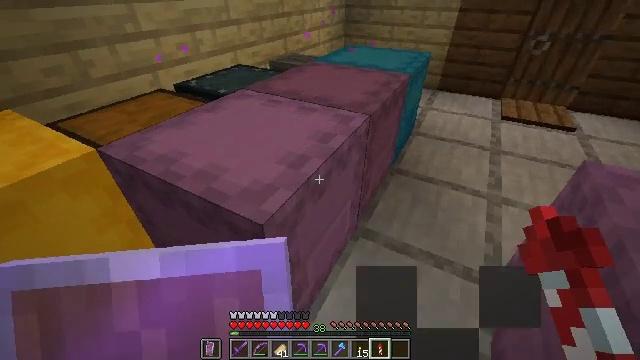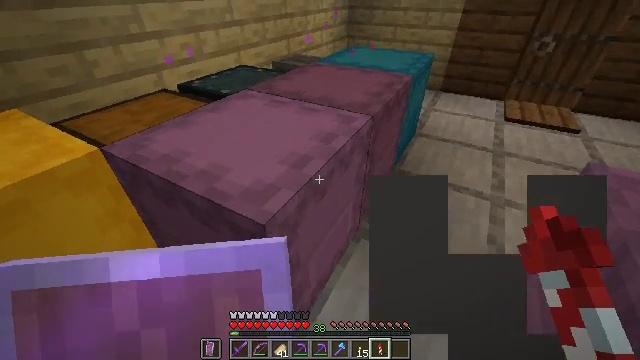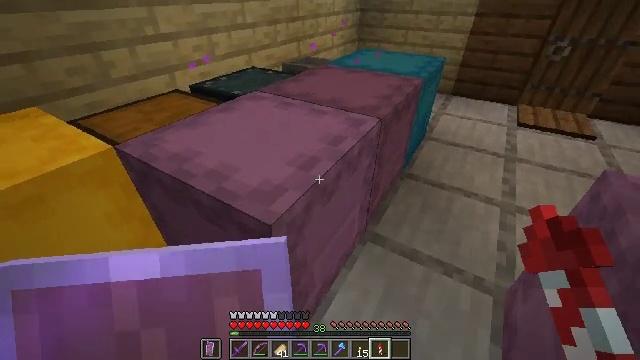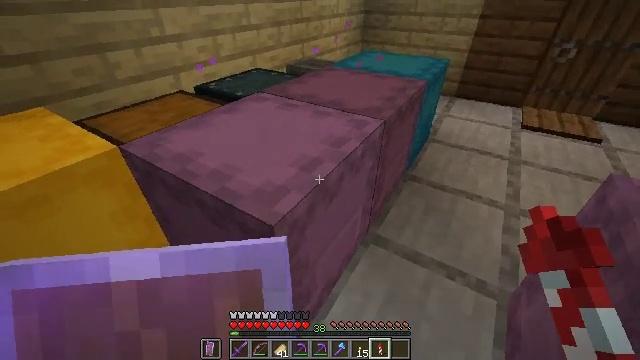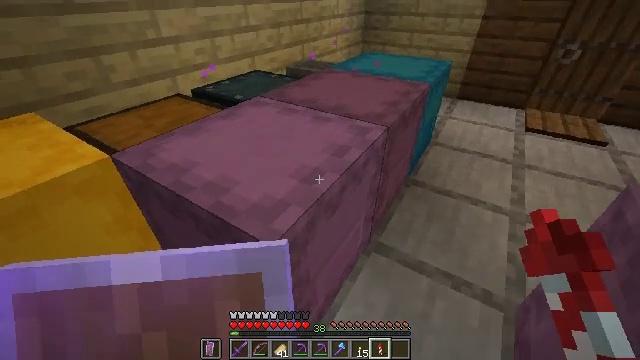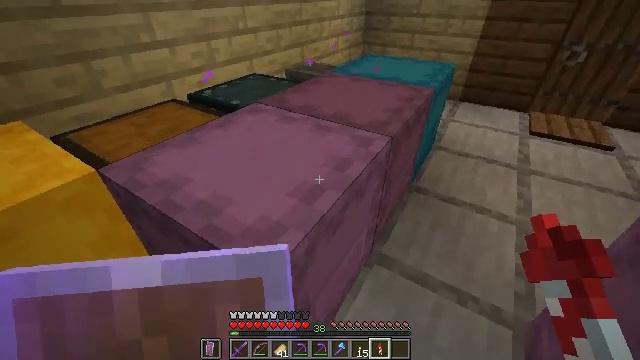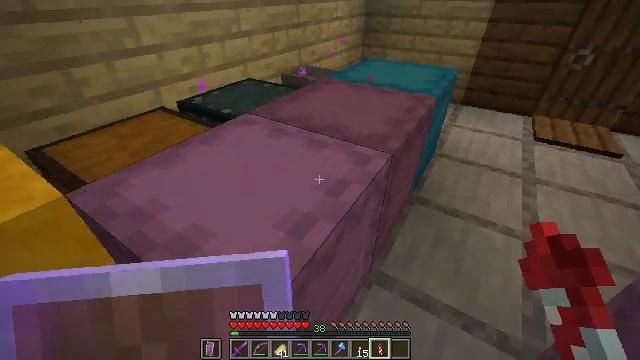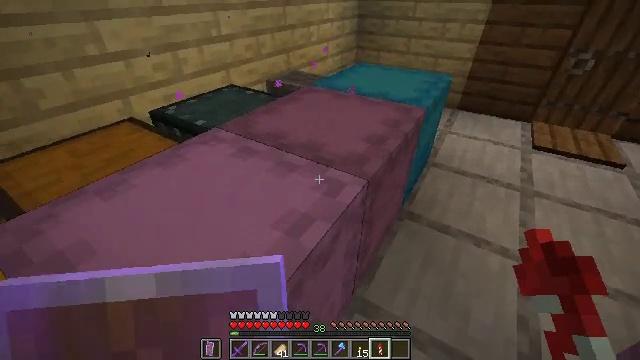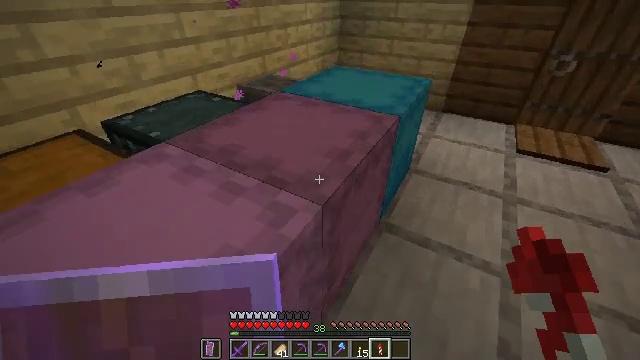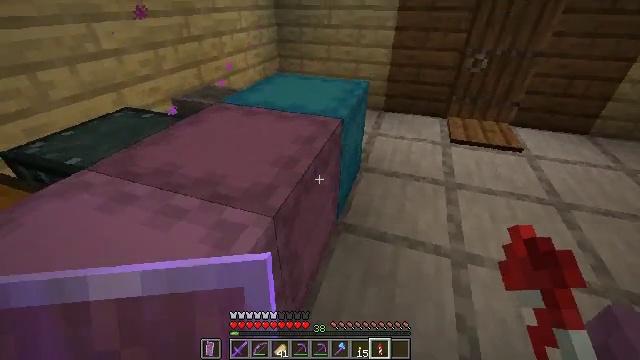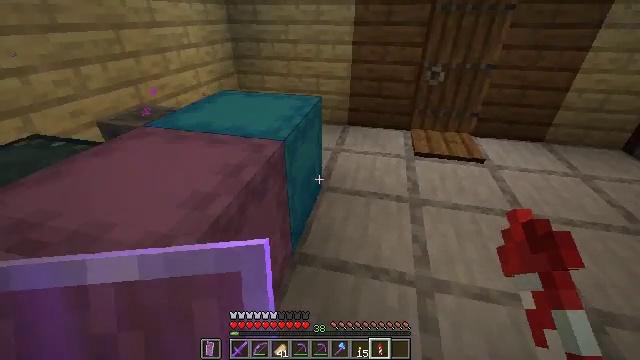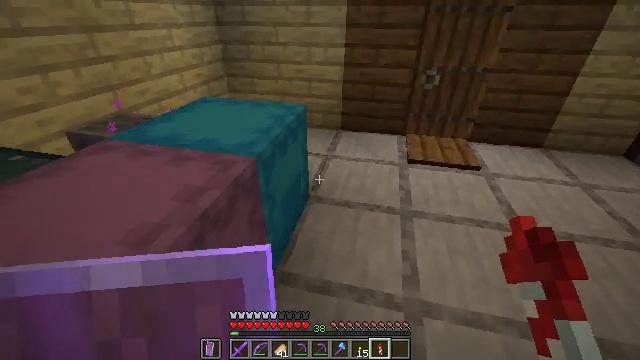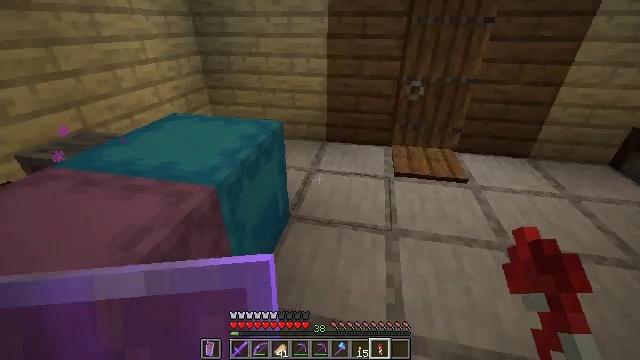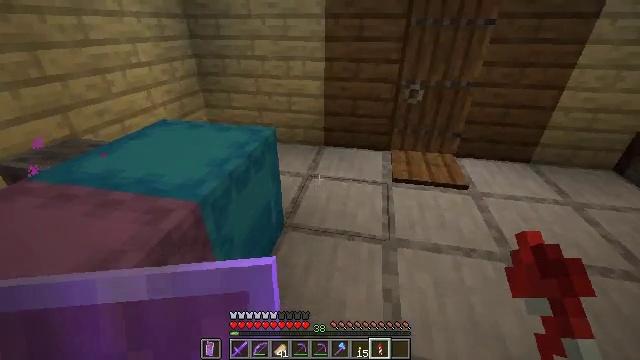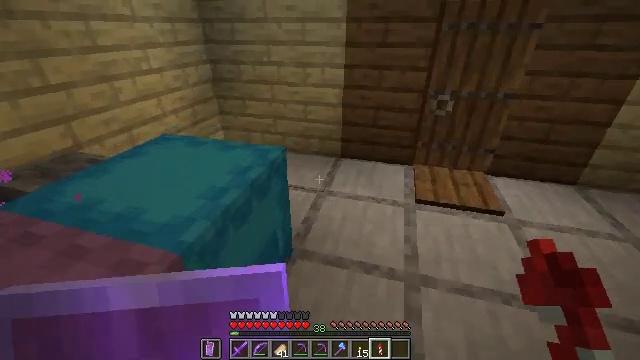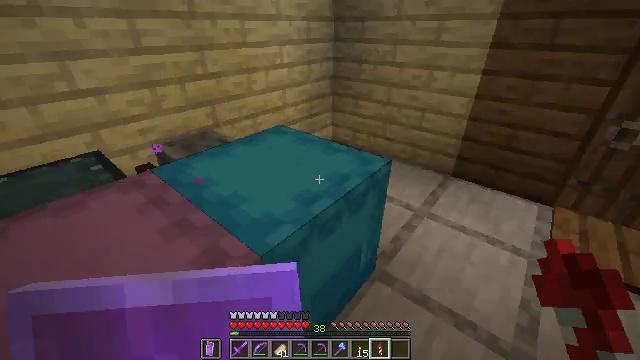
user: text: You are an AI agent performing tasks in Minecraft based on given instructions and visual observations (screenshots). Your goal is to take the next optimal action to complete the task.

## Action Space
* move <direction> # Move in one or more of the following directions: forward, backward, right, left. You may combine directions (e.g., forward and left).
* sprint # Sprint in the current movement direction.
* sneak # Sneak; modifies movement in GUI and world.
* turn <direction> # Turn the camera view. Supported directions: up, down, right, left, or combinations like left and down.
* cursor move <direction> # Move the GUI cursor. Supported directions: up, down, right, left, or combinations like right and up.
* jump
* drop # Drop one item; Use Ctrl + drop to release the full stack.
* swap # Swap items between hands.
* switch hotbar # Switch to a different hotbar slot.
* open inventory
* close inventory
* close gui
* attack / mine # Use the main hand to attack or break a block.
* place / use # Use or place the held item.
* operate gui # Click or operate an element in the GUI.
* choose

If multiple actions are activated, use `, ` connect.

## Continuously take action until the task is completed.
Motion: motion action
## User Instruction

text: Break down the cobblestone wall to collect it.
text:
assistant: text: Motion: no_op
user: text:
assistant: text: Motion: turn left
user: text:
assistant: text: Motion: no_op
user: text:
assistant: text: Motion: move forward
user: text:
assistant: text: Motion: move forward
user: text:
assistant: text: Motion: move forward
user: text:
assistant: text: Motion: move forward and move right
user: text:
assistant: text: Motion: move forward and move right, turn right
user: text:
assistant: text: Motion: move forward and move right, turn right and up
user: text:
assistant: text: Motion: move forward and move right, turn right and up
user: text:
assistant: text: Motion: move forward and move right
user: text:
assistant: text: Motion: move forward and move right, turn right and up
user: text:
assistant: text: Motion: move forward and move right
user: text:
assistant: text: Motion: move forward, turn left
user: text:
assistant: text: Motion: move forward, turn left
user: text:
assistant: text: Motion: turn left and down
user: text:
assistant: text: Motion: turn left and down
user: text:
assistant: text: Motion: turn left
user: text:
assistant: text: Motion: no_op
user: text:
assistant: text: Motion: turn left
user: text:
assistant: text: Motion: turn left and down
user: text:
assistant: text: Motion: no_op
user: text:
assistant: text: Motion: turn right
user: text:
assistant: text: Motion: turn right
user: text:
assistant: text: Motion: no_op
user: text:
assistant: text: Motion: turn right
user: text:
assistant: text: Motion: turn right and up
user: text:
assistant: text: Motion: move forward, turn right and up
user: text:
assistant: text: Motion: move forward, turn right and up
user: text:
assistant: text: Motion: move forward